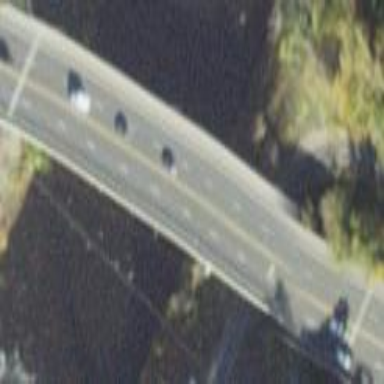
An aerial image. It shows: Man-made bridge.